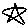
Label: star